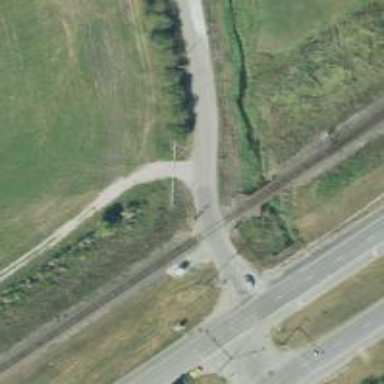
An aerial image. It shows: Bridge over railway siding.